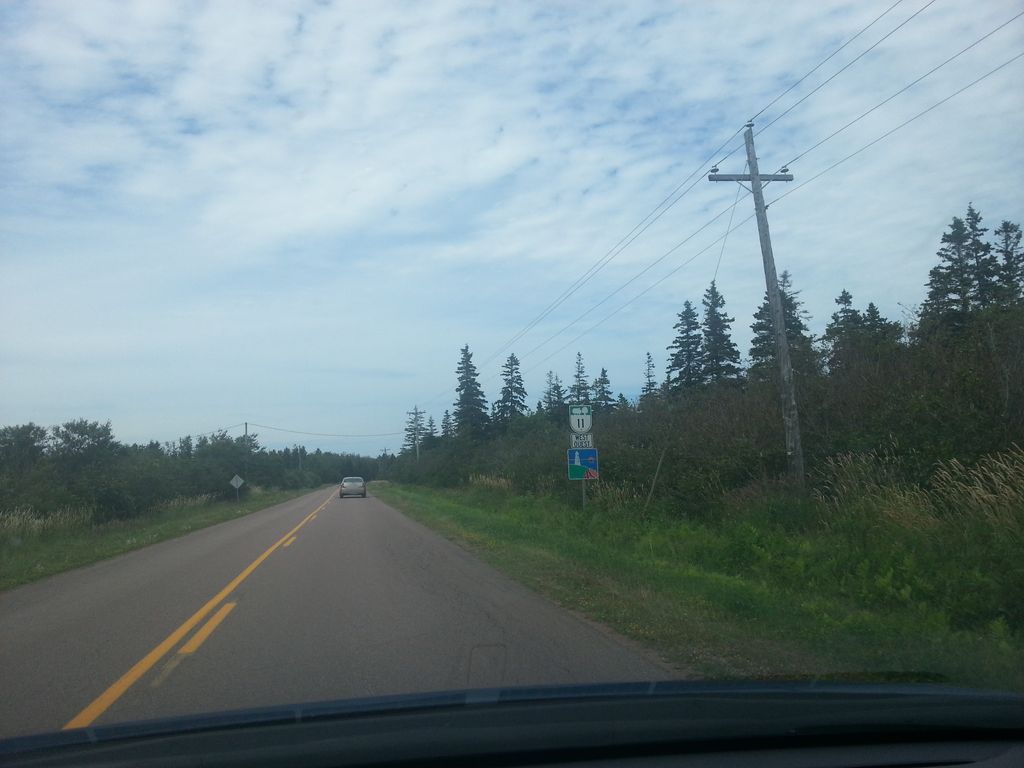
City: charlottetown